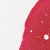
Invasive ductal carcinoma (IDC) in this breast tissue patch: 0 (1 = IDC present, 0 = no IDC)